Field crop: maize
Growth stage: 2
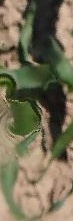
Species: maize